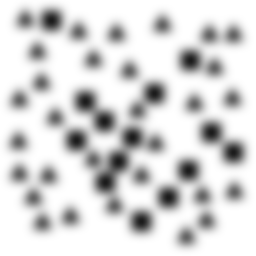
Squares: 14
Triangles: 30
Stars: 0
Total shapes: 44